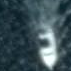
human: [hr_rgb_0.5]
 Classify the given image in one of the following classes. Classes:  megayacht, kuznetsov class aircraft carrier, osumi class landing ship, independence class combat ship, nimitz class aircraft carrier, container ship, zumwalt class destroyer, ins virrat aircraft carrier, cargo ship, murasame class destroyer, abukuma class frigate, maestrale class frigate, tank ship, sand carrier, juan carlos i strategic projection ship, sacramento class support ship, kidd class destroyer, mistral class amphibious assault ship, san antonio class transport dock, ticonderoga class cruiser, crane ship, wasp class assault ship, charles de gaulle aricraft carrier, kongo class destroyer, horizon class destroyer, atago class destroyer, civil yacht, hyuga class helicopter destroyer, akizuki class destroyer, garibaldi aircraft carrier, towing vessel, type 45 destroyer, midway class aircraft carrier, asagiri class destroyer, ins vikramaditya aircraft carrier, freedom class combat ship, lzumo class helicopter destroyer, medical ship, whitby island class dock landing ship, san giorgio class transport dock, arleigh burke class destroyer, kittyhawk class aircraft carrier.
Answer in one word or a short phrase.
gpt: Civil yacht